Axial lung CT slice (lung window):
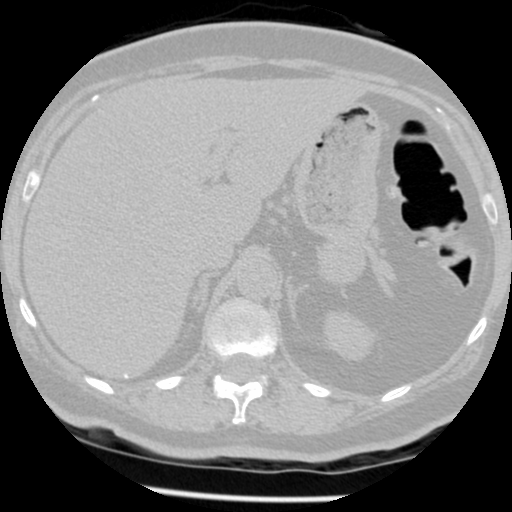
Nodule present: no